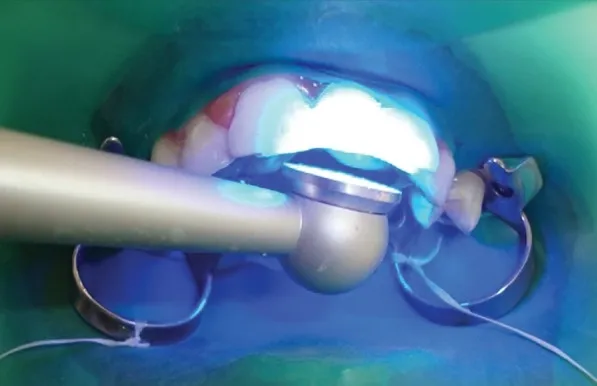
Photopolymerization of the FRC resin bridge.
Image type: radiology (x_ray)